Field crop: maize
Growth stage: 2
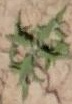
Species: atriplex